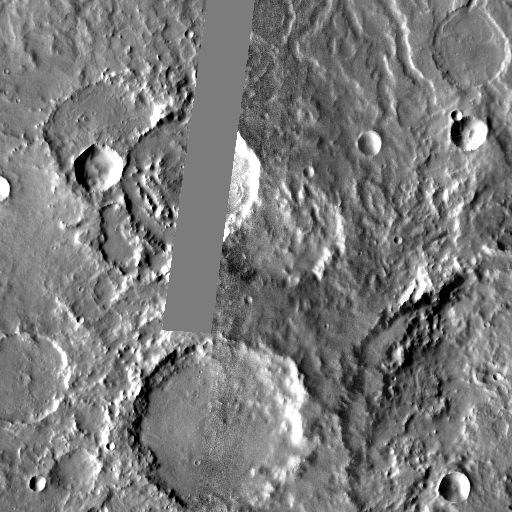
Crater classes present: Background, Other, Buried